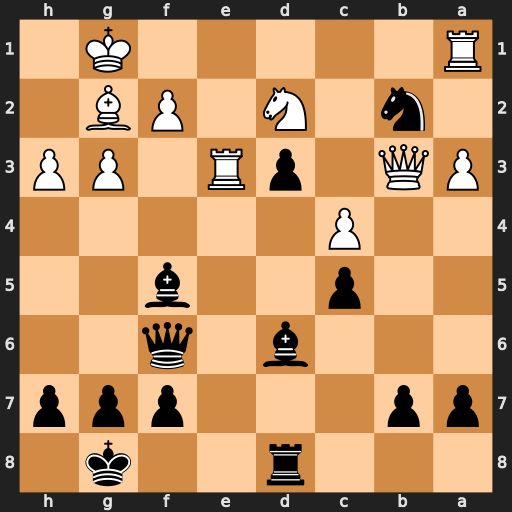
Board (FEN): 3r2k1/pp3ppp/3b1q2/2p2b2/2P5/PQ1pR1PP/1n1N1PB1/R5K1
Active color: b
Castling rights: -
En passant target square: -
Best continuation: Nxc4 Qxc4 Qxa1+